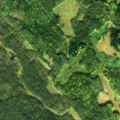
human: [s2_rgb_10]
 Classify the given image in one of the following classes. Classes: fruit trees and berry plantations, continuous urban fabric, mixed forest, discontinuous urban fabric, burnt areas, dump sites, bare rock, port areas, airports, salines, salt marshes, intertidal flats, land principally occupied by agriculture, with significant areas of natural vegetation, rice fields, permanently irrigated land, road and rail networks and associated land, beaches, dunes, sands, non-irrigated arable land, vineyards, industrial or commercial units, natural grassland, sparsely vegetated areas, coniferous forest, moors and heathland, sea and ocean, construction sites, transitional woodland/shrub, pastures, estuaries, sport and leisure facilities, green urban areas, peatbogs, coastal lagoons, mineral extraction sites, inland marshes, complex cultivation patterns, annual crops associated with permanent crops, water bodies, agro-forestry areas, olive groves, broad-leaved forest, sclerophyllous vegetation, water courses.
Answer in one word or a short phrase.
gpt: coniferous forest, mixed forest